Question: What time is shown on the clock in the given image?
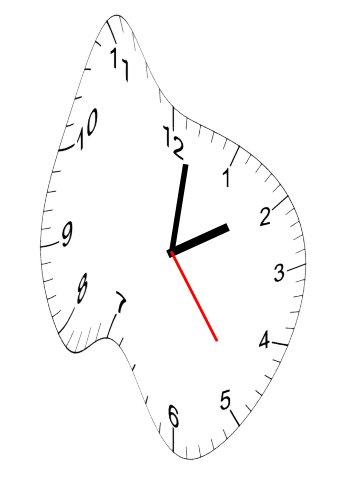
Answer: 02:01:24